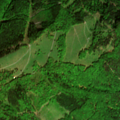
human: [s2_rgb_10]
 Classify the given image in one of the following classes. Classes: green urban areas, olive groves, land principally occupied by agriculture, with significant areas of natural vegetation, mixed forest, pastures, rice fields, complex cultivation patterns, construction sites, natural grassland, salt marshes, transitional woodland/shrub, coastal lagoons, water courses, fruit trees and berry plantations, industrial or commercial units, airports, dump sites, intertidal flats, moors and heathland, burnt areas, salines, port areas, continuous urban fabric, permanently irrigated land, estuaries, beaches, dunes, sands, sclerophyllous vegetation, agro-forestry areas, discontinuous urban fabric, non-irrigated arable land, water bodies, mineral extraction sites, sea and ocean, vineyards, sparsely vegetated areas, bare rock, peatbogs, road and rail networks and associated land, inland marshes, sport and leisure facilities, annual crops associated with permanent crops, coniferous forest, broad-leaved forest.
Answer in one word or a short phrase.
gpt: coniferous forest, mixed forest, natural grassland